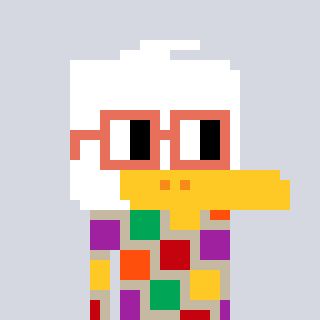
a pixel art character with square orange glasses, a duck-shaped head and a bege-colored body on a cool background